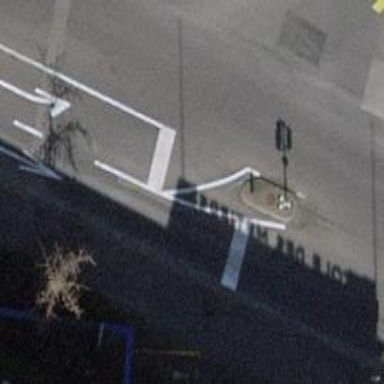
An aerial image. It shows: Road with traffic signals.